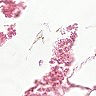
Metastatic tissue present: no